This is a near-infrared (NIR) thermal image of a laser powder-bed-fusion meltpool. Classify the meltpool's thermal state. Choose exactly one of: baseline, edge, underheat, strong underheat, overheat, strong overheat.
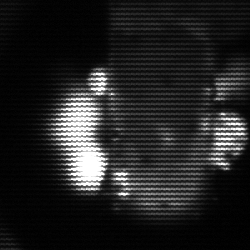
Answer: strong underheat